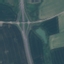
Label: Highway